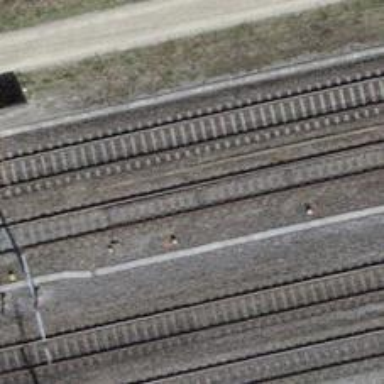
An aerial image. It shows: Single-track electrified railway with contact line.